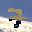
Label: 7